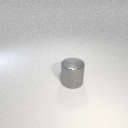
large gray metal cylinder